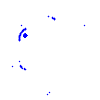
Particle: proton